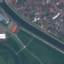
Land use / land cover: River